Question: Alright, this query will not run and returns a data type mismatch error. This error did not start until I attempted to join two tables within the sub-query in the WHERE clause.
The two tables I am attempting to join are the exact two tables that are joined in the primary query. Each table contains a column, CRD Number. In one table, it is stored as text, in the other, it is stored as number. This is why I have used the CStr() function to cast the numerical column as a textual column. This worked beautifully for the primary query (thank Stack Overflow!) but when I attempted to do the same exact join in the sub-query, I received the data type mismatch error.
Here is a picture, with a small arrow and text box to highlight the area which I (99% sure) believe is causing the problem. Again, the problem only arose when I attempted to join these two tables in the sub-query. If the join is removed, the query will run. (Although the sub-query will not return the correct results, thus making my primary query useless)

*All my Access DB's are set to accept Standard T-SQL syntax, so I will also tag this as T-SQL
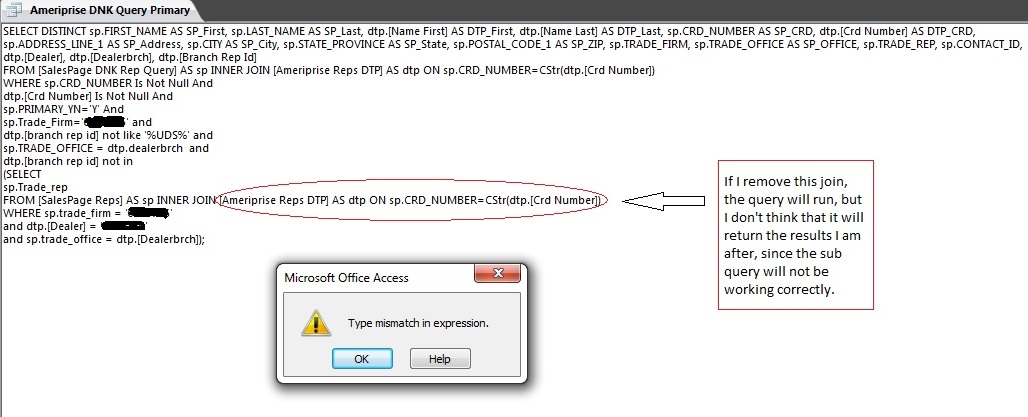
Answer: I think the difference is probably that in the primary query you are excluding the cases where Crd Number is null, but in the subquery you are not. I don't have Access installed to be able to test, but I would bet it will work if you add to the subquery where clause.
'''
sp.CRD_NUMBER is not null and dtp.CRD_NUMBER is not null
'''
I suspect that the function CStr() is having a problem with null values, but then again, I can't test this to see if that would make a difference.